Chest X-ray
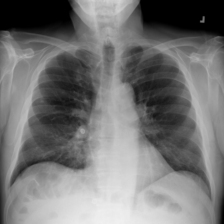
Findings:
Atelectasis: negative
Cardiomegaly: negative
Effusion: negative
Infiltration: negative
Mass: negative
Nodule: positive
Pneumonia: negative
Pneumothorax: negative
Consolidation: negative
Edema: negative
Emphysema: negative
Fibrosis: negative
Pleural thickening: negative
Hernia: negative